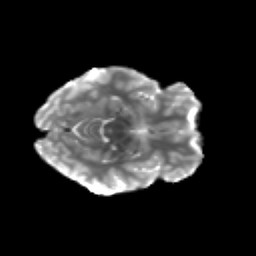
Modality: T2w
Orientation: axial
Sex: female
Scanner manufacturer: siemens
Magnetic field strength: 3 T
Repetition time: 5 s
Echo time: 0.071 s